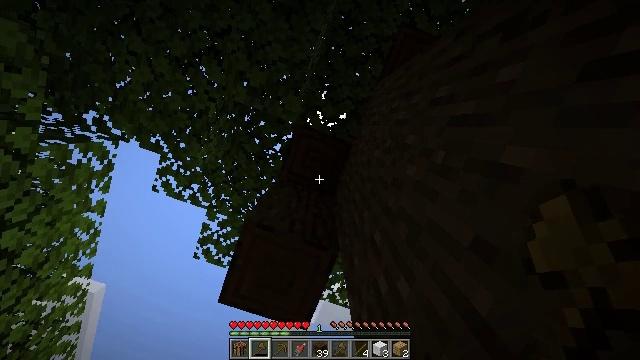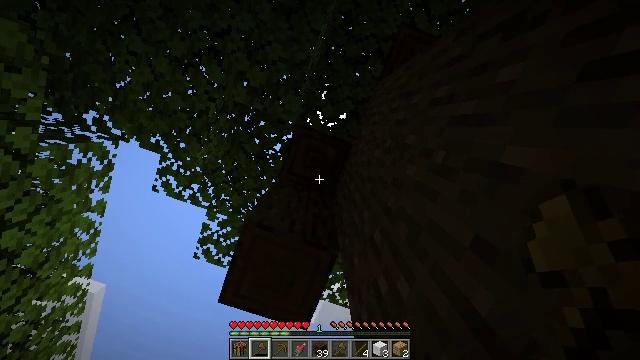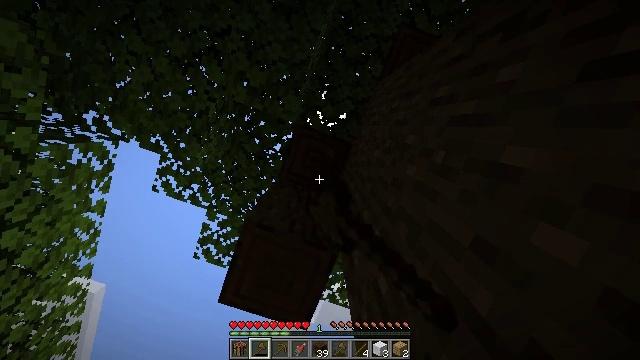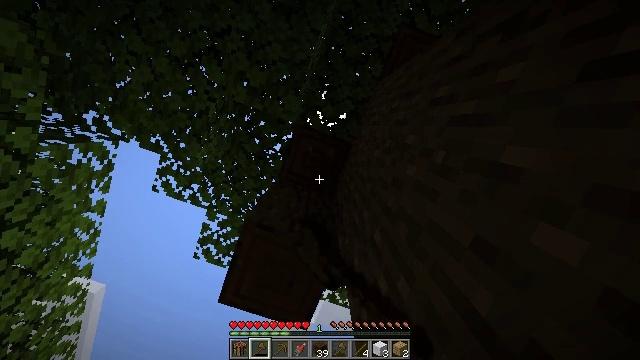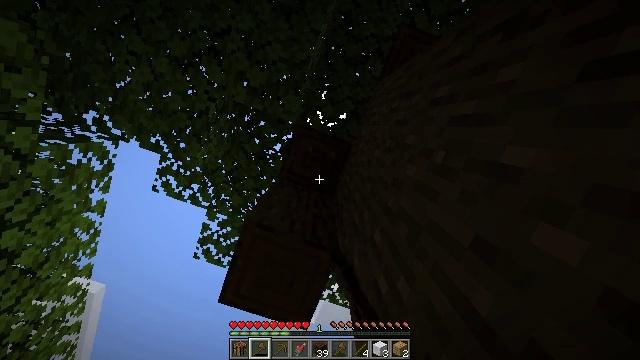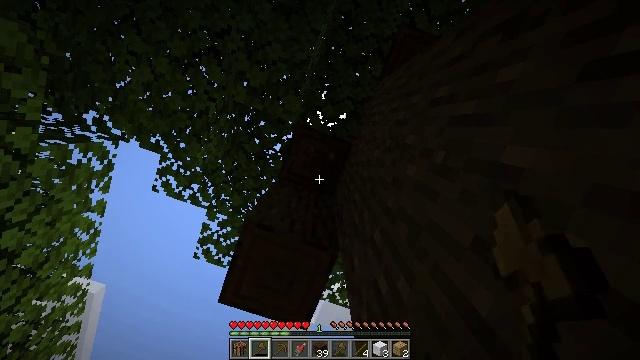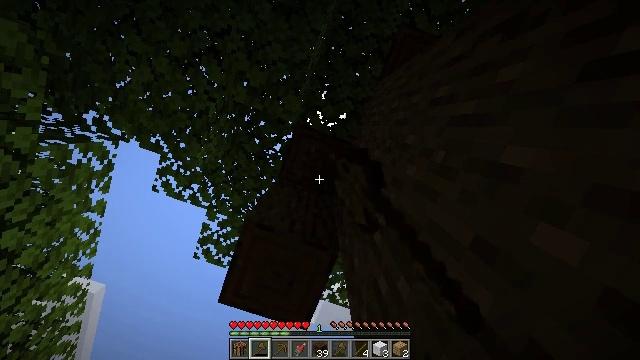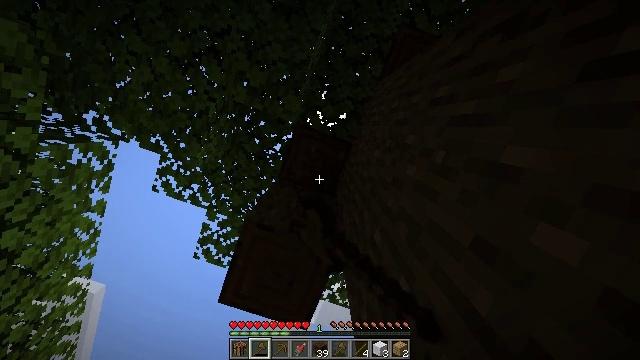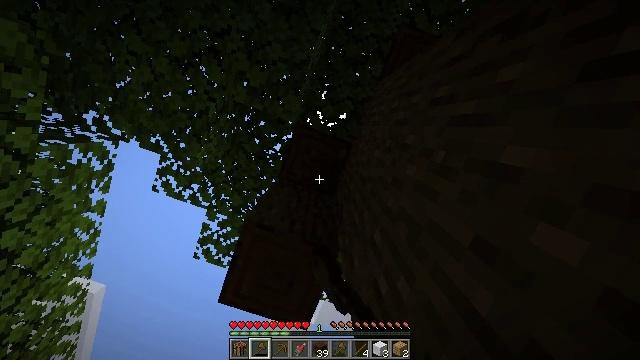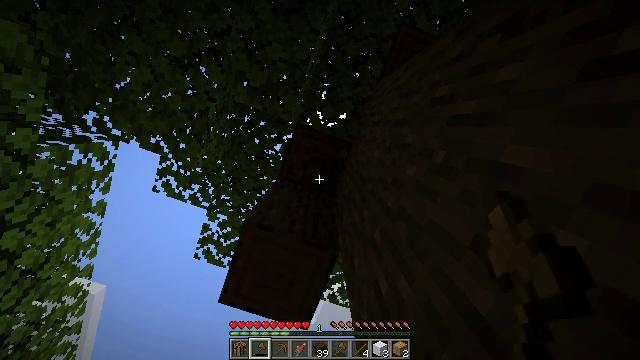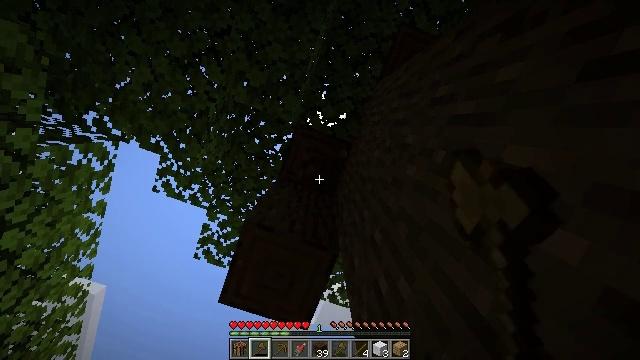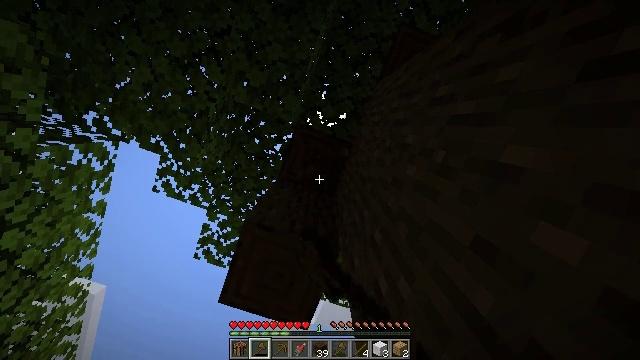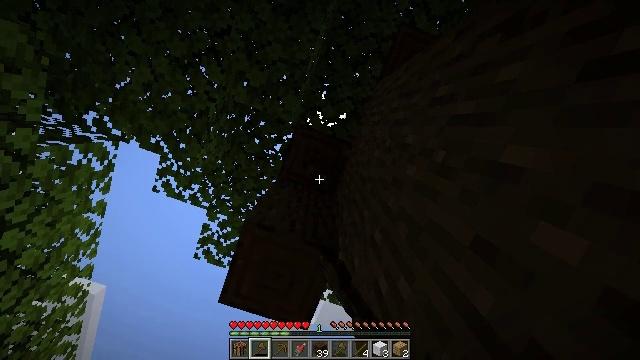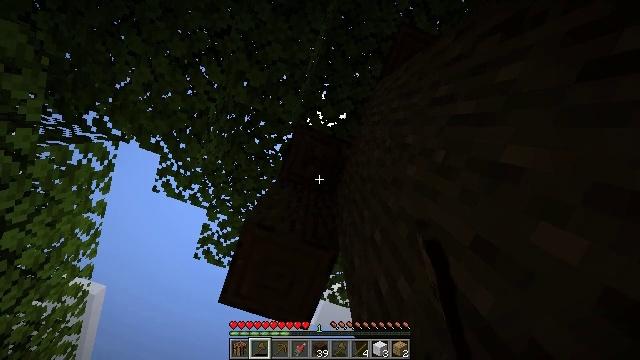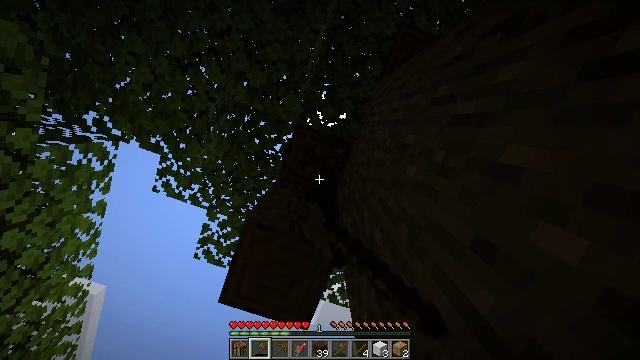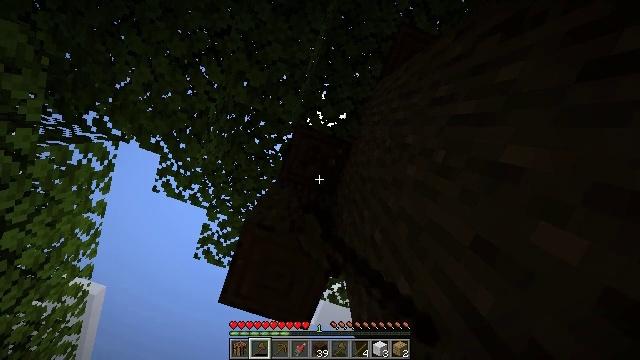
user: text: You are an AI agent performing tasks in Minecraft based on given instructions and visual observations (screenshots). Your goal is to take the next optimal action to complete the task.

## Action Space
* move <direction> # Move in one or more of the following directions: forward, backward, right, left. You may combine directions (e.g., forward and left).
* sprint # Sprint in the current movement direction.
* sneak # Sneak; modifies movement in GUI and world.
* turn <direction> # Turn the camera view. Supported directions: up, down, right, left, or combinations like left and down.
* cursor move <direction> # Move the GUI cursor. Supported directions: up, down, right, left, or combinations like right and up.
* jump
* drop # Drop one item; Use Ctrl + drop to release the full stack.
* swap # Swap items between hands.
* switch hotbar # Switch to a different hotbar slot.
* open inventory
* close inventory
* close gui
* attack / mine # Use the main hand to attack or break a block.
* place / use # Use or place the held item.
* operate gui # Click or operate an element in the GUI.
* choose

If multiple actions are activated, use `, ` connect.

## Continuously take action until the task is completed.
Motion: motion action
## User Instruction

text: Gather dark oak log for crafting.
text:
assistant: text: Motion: attack / mine
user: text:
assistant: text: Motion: attack / mine
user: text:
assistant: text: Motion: attack / mine
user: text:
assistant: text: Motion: attack / mine
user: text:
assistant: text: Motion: attack / mine
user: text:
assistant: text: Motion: attack / mine
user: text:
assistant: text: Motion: attack / mine
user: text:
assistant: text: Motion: attack / mine
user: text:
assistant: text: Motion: attack / mine
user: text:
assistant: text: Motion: attack / mine
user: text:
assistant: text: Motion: attack / mine
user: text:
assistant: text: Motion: attack / mine
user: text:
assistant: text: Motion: attack / mine
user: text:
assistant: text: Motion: attack / mine
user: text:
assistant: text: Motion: attack / mine
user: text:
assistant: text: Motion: attack / mine
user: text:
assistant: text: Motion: attack / mine
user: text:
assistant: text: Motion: attack / mine
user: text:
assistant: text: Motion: attack / mine
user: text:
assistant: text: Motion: attack / mine
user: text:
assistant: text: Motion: attack / mine
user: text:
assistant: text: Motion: attack / mine
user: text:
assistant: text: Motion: attack / mine
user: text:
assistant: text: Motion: attack / mine
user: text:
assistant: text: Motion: attack / mine
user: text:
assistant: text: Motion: attack / mine
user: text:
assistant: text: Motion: attack / mine
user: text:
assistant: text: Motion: attack / mine
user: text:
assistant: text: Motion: attack / mine
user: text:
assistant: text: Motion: attack / mine